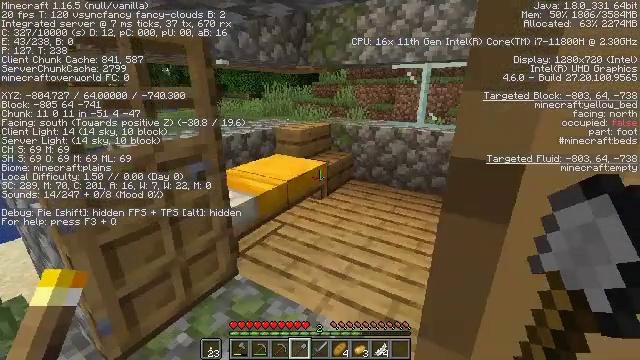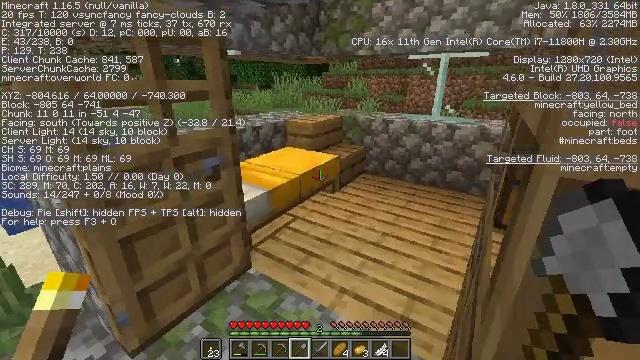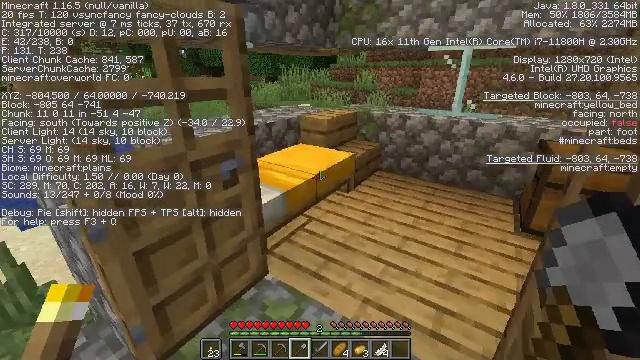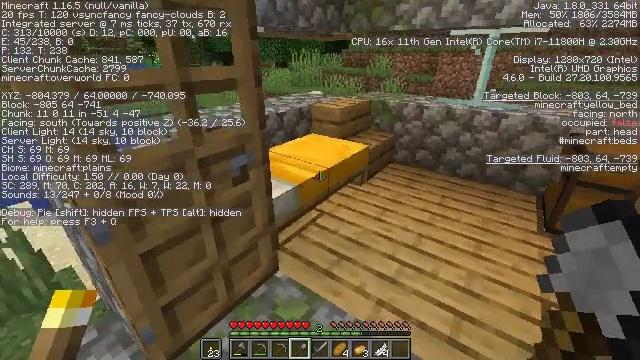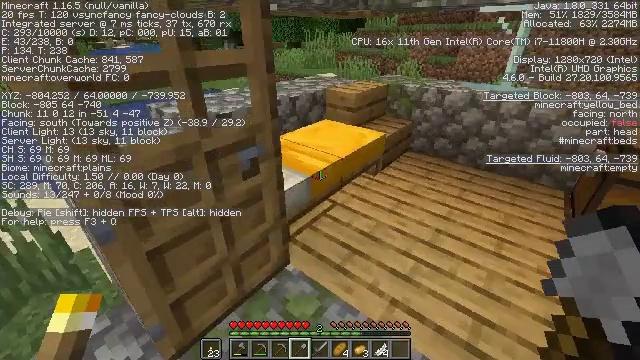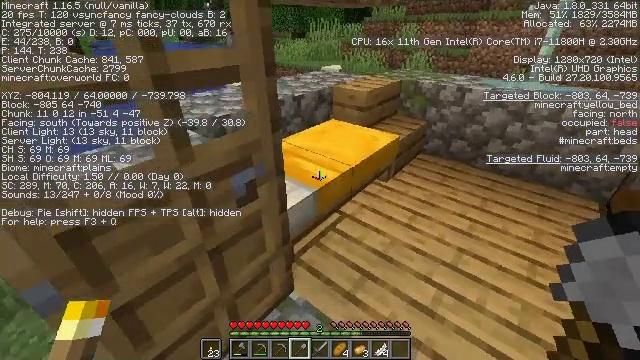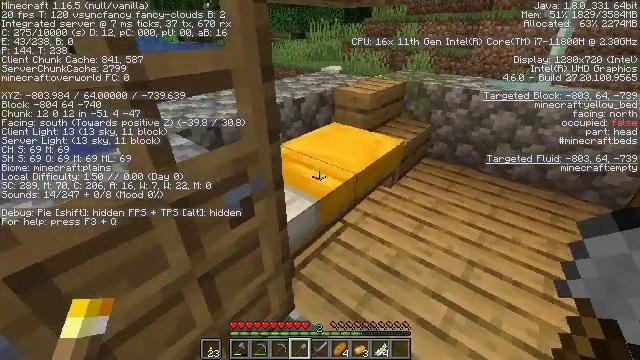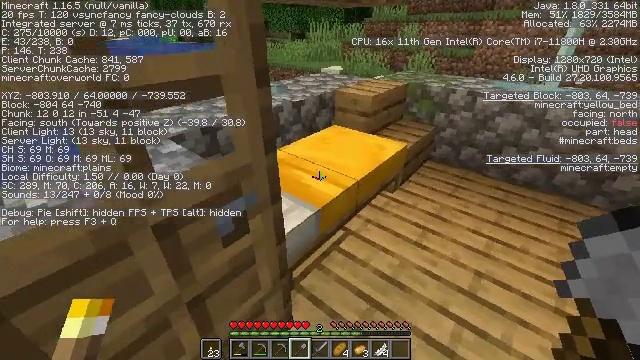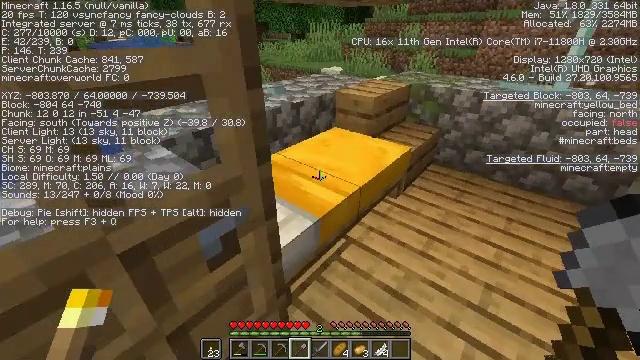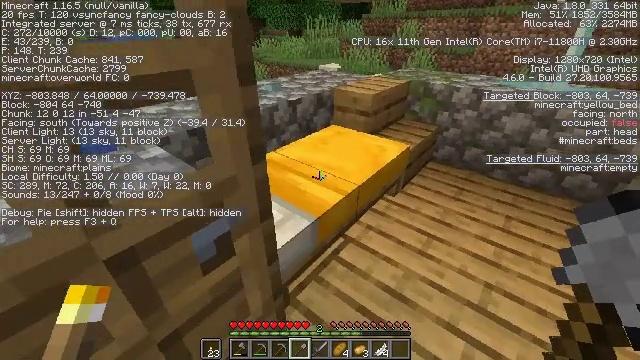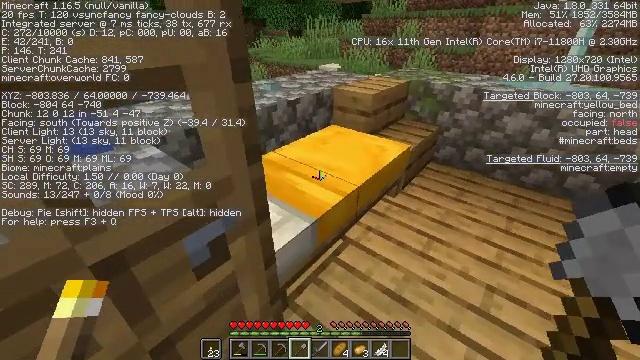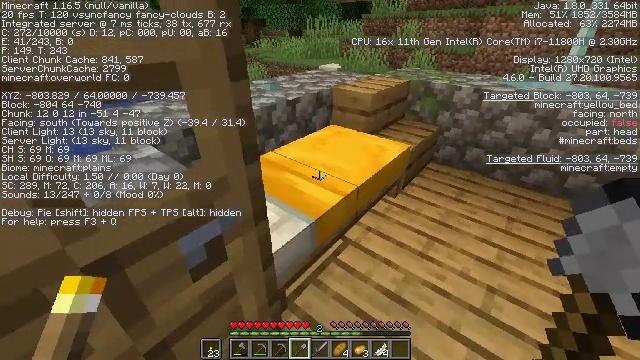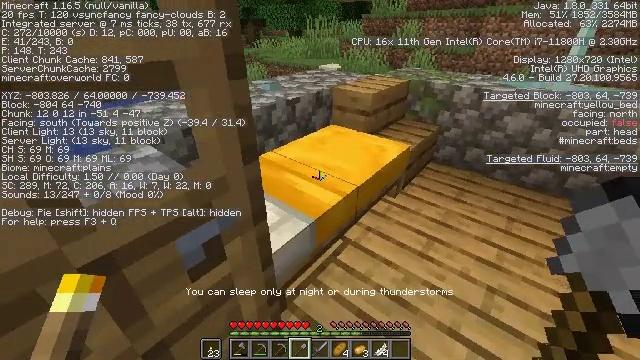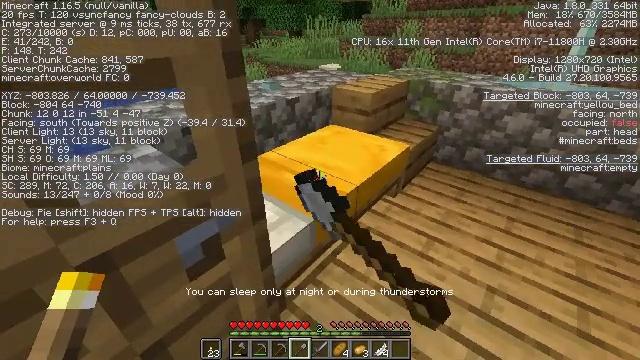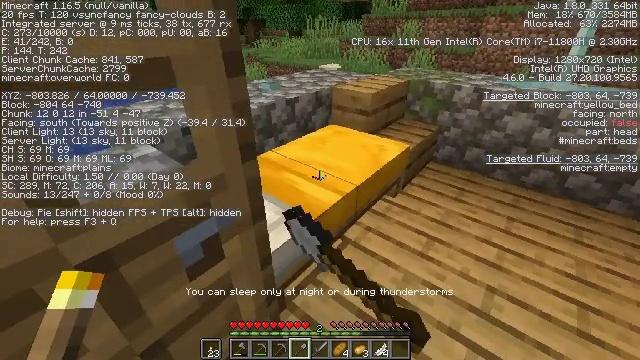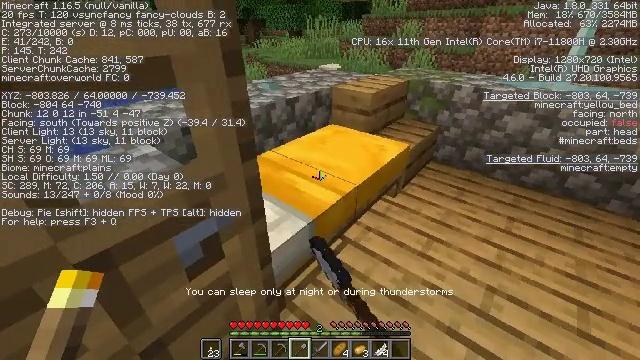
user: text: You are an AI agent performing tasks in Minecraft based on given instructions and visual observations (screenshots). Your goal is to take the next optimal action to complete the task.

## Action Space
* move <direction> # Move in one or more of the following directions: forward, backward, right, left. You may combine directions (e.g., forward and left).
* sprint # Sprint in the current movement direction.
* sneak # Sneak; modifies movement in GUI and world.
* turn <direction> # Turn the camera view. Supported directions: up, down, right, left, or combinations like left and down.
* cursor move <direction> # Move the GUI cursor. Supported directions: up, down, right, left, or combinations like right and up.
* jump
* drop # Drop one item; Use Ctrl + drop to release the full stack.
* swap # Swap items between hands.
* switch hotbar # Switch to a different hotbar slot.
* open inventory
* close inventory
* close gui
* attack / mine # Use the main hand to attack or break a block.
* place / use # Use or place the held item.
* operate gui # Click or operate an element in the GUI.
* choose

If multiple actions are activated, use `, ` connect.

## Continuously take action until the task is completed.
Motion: motion action
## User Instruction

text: Attack the grass path to restore it to dirt.
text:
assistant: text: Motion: move forward, turn left and down
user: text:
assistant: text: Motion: move forward, turn left and down
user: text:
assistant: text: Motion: move forward, turn left and down
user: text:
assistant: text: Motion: move forward, turn left and down
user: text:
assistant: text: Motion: move forward, turn down
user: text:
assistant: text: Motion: move forward
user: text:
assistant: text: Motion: use / place
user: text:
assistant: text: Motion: use / place
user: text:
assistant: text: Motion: use / place
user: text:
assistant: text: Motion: no_op
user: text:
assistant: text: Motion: no_op
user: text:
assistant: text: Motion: no_op
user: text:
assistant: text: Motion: no_op
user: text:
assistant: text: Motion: no_op
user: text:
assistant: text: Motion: no_op
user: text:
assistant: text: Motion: no_op
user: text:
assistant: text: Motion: no_op
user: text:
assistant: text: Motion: no_op
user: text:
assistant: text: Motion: turn left and down
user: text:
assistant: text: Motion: move left, turn left and down
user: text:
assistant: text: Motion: move left, turn left
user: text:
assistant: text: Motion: move left, turn left
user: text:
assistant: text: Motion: move left, turn left and down
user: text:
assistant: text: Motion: move left
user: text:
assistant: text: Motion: move left
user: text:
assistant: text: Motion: move left, turn right and up
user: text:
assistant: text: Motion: move left, turn right and up
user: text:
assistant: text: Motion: move left, turn right
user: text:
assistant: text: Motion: move left, turn right
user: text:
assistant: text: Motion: move left, turn right